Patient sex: M
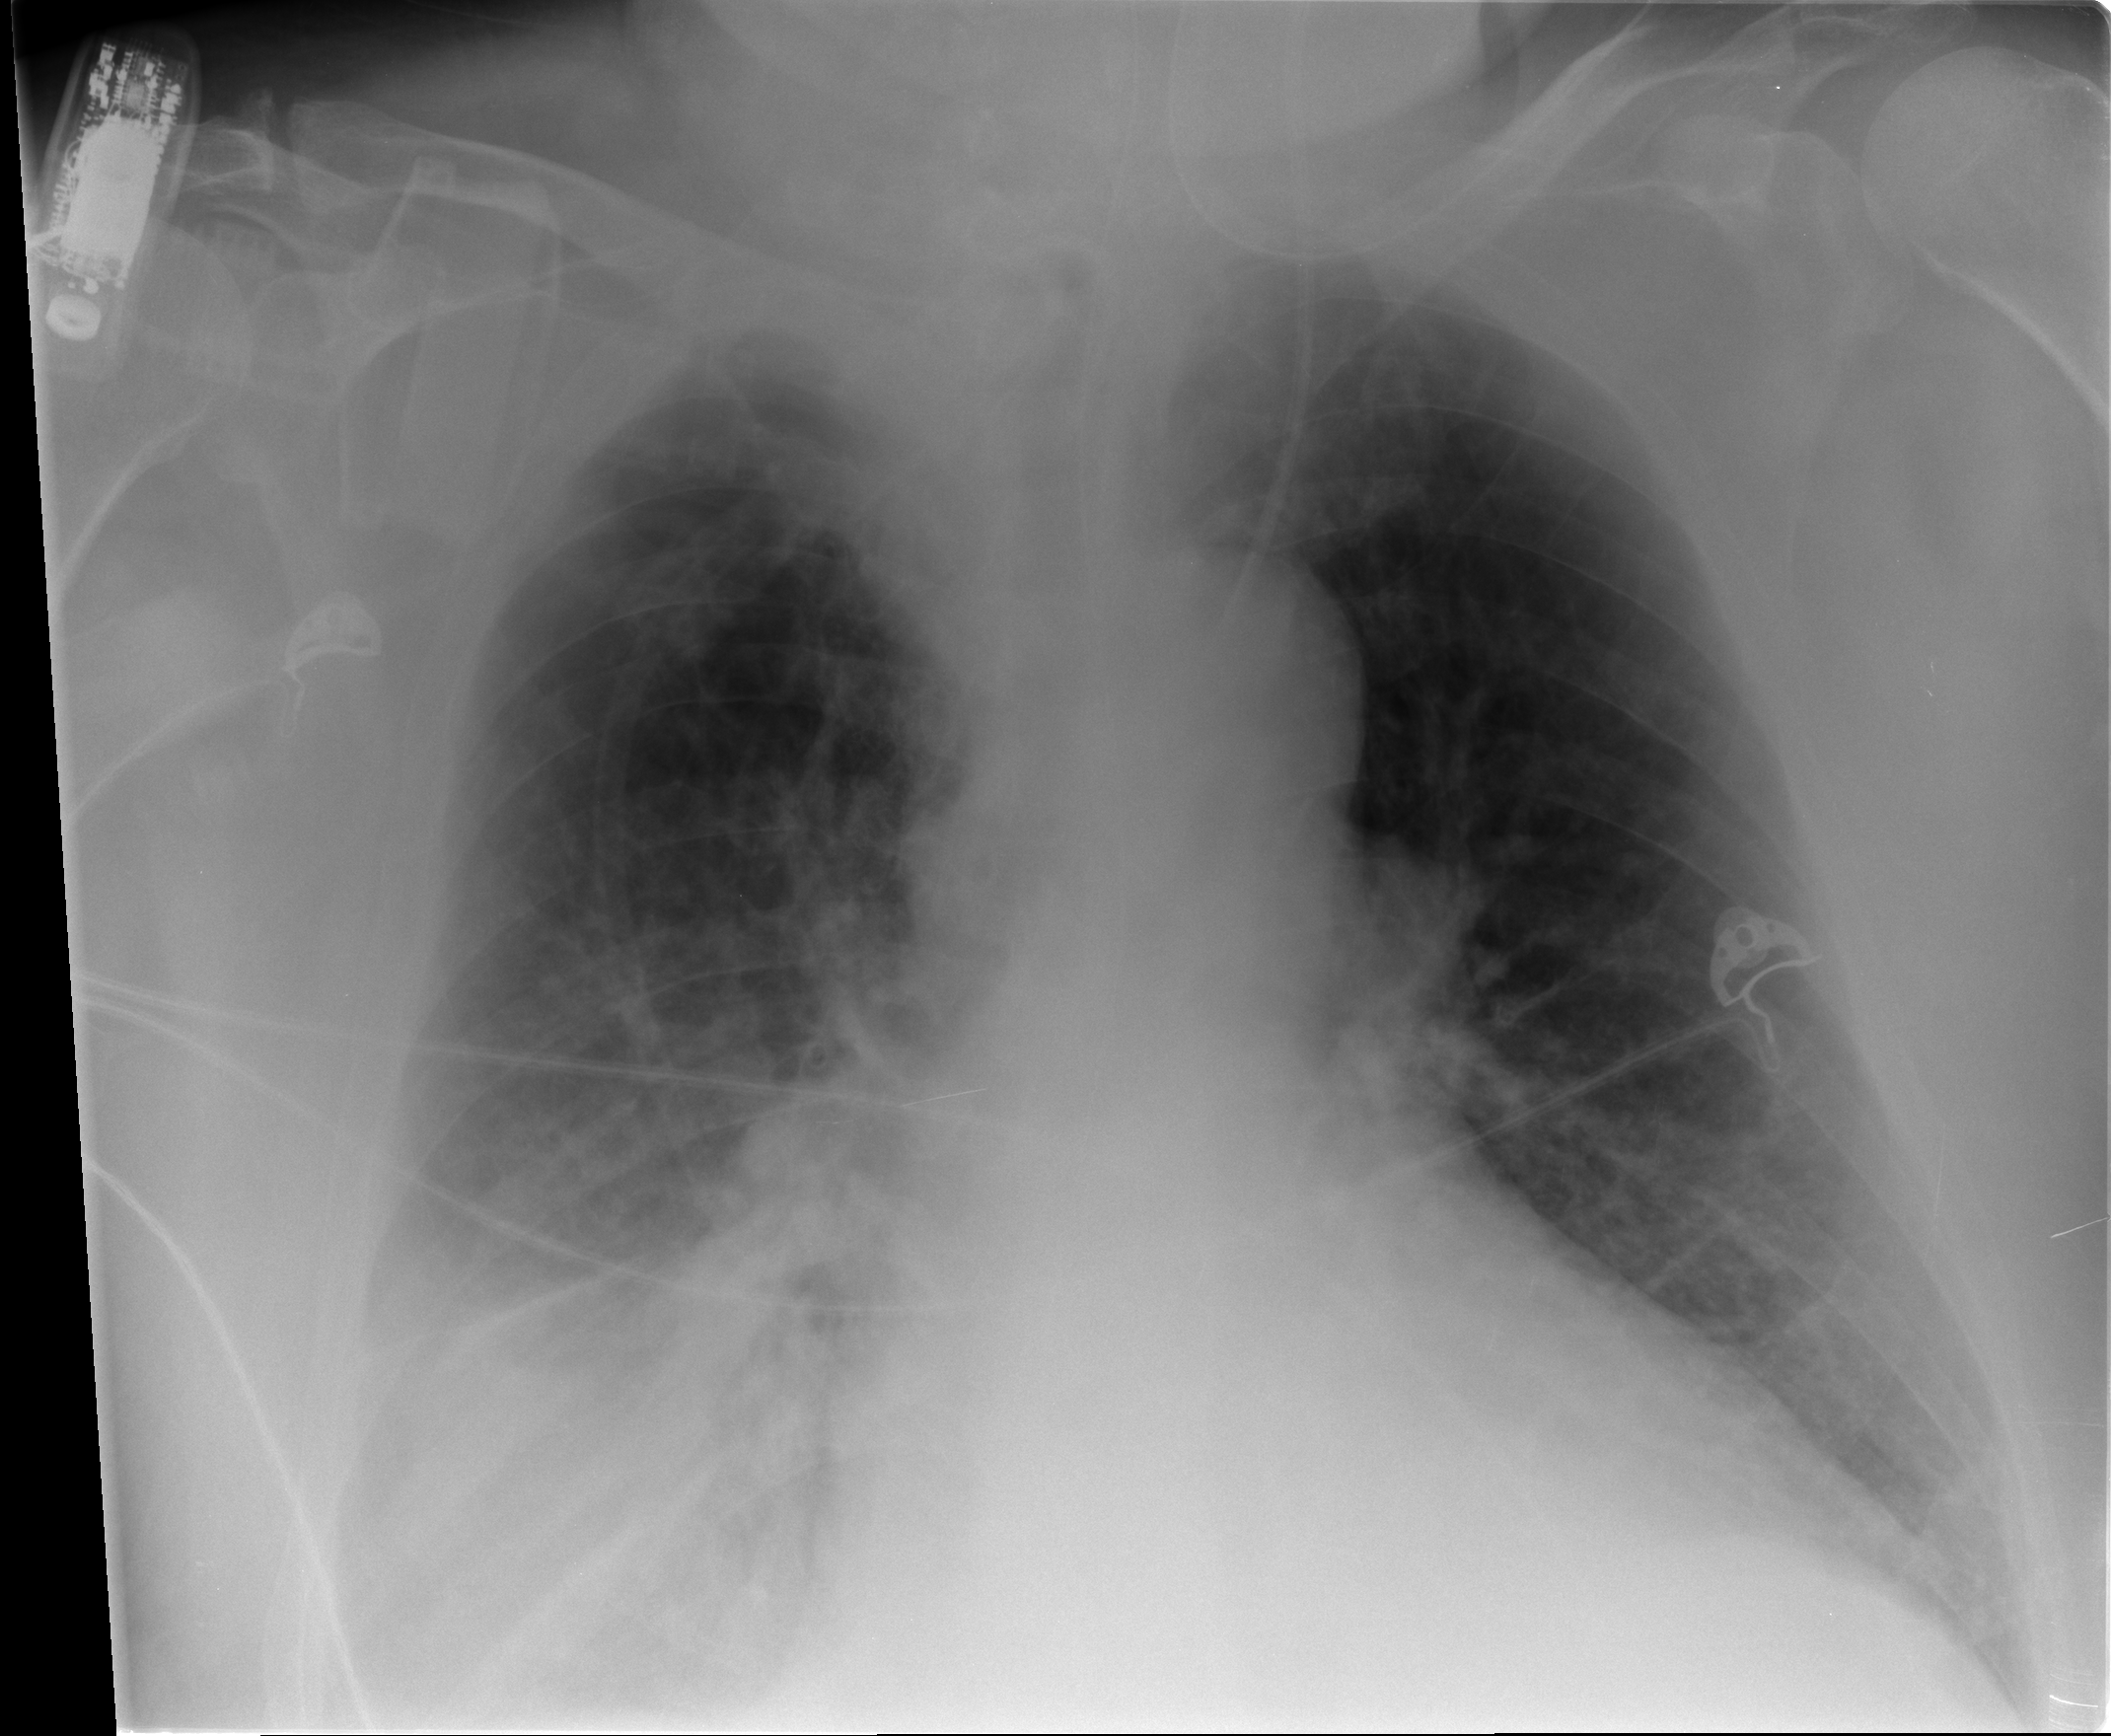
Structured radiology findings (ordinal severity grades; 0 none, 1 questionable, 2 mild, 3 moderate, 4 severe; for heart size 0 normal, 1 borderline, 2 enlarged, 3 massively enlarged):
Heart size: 2
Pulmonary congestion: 2
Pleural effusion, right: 3
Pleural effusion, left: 1
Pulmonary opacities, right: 2
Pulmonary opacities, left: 1
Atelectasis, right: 2
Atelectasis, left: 2